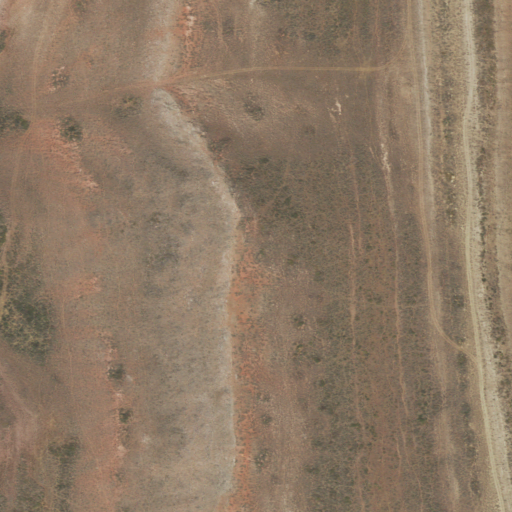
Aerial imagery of ridge(s) in Wyoming named Fontenelle Hogbacks containing only shrub